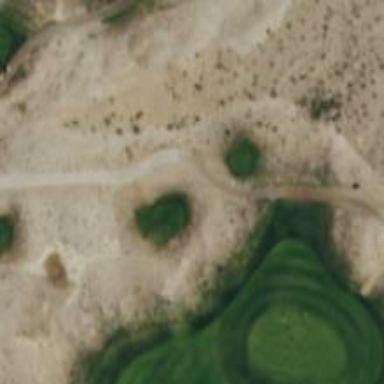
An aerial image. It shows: Golf hole.